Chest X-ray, PA view. Patient: 60 years old, sex M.
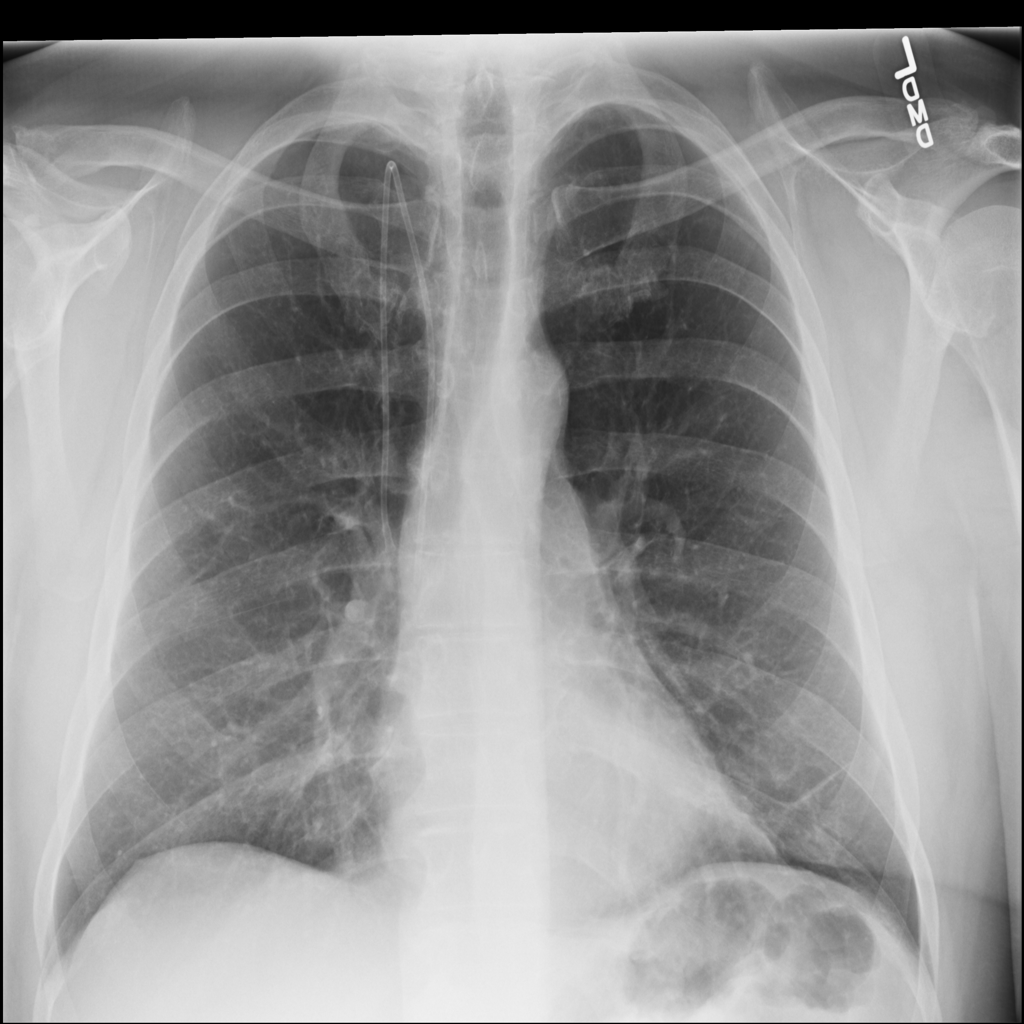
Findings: Atelectasis